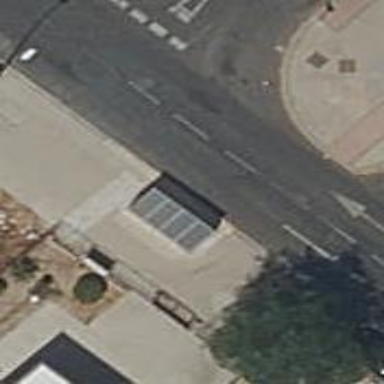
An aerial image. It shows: Public transport stop position.